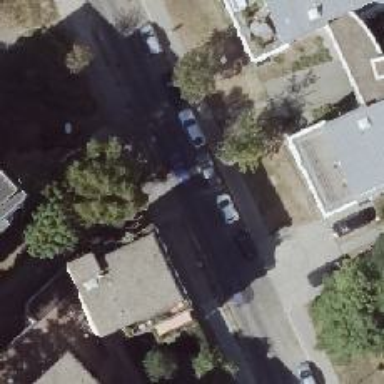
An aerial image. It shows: Residential road with sidewalks on both sides and parking lane on the right.